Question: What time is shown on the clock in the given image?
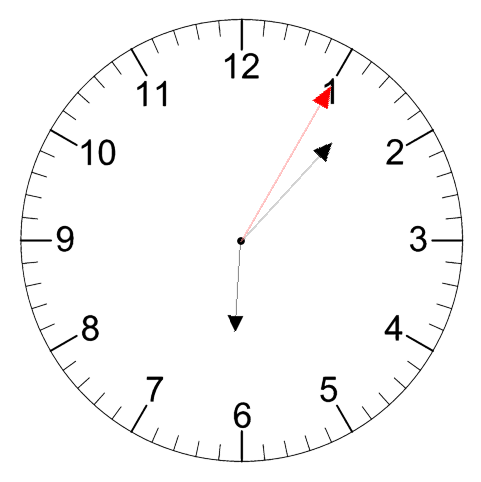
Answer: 06:07:05